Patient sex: M
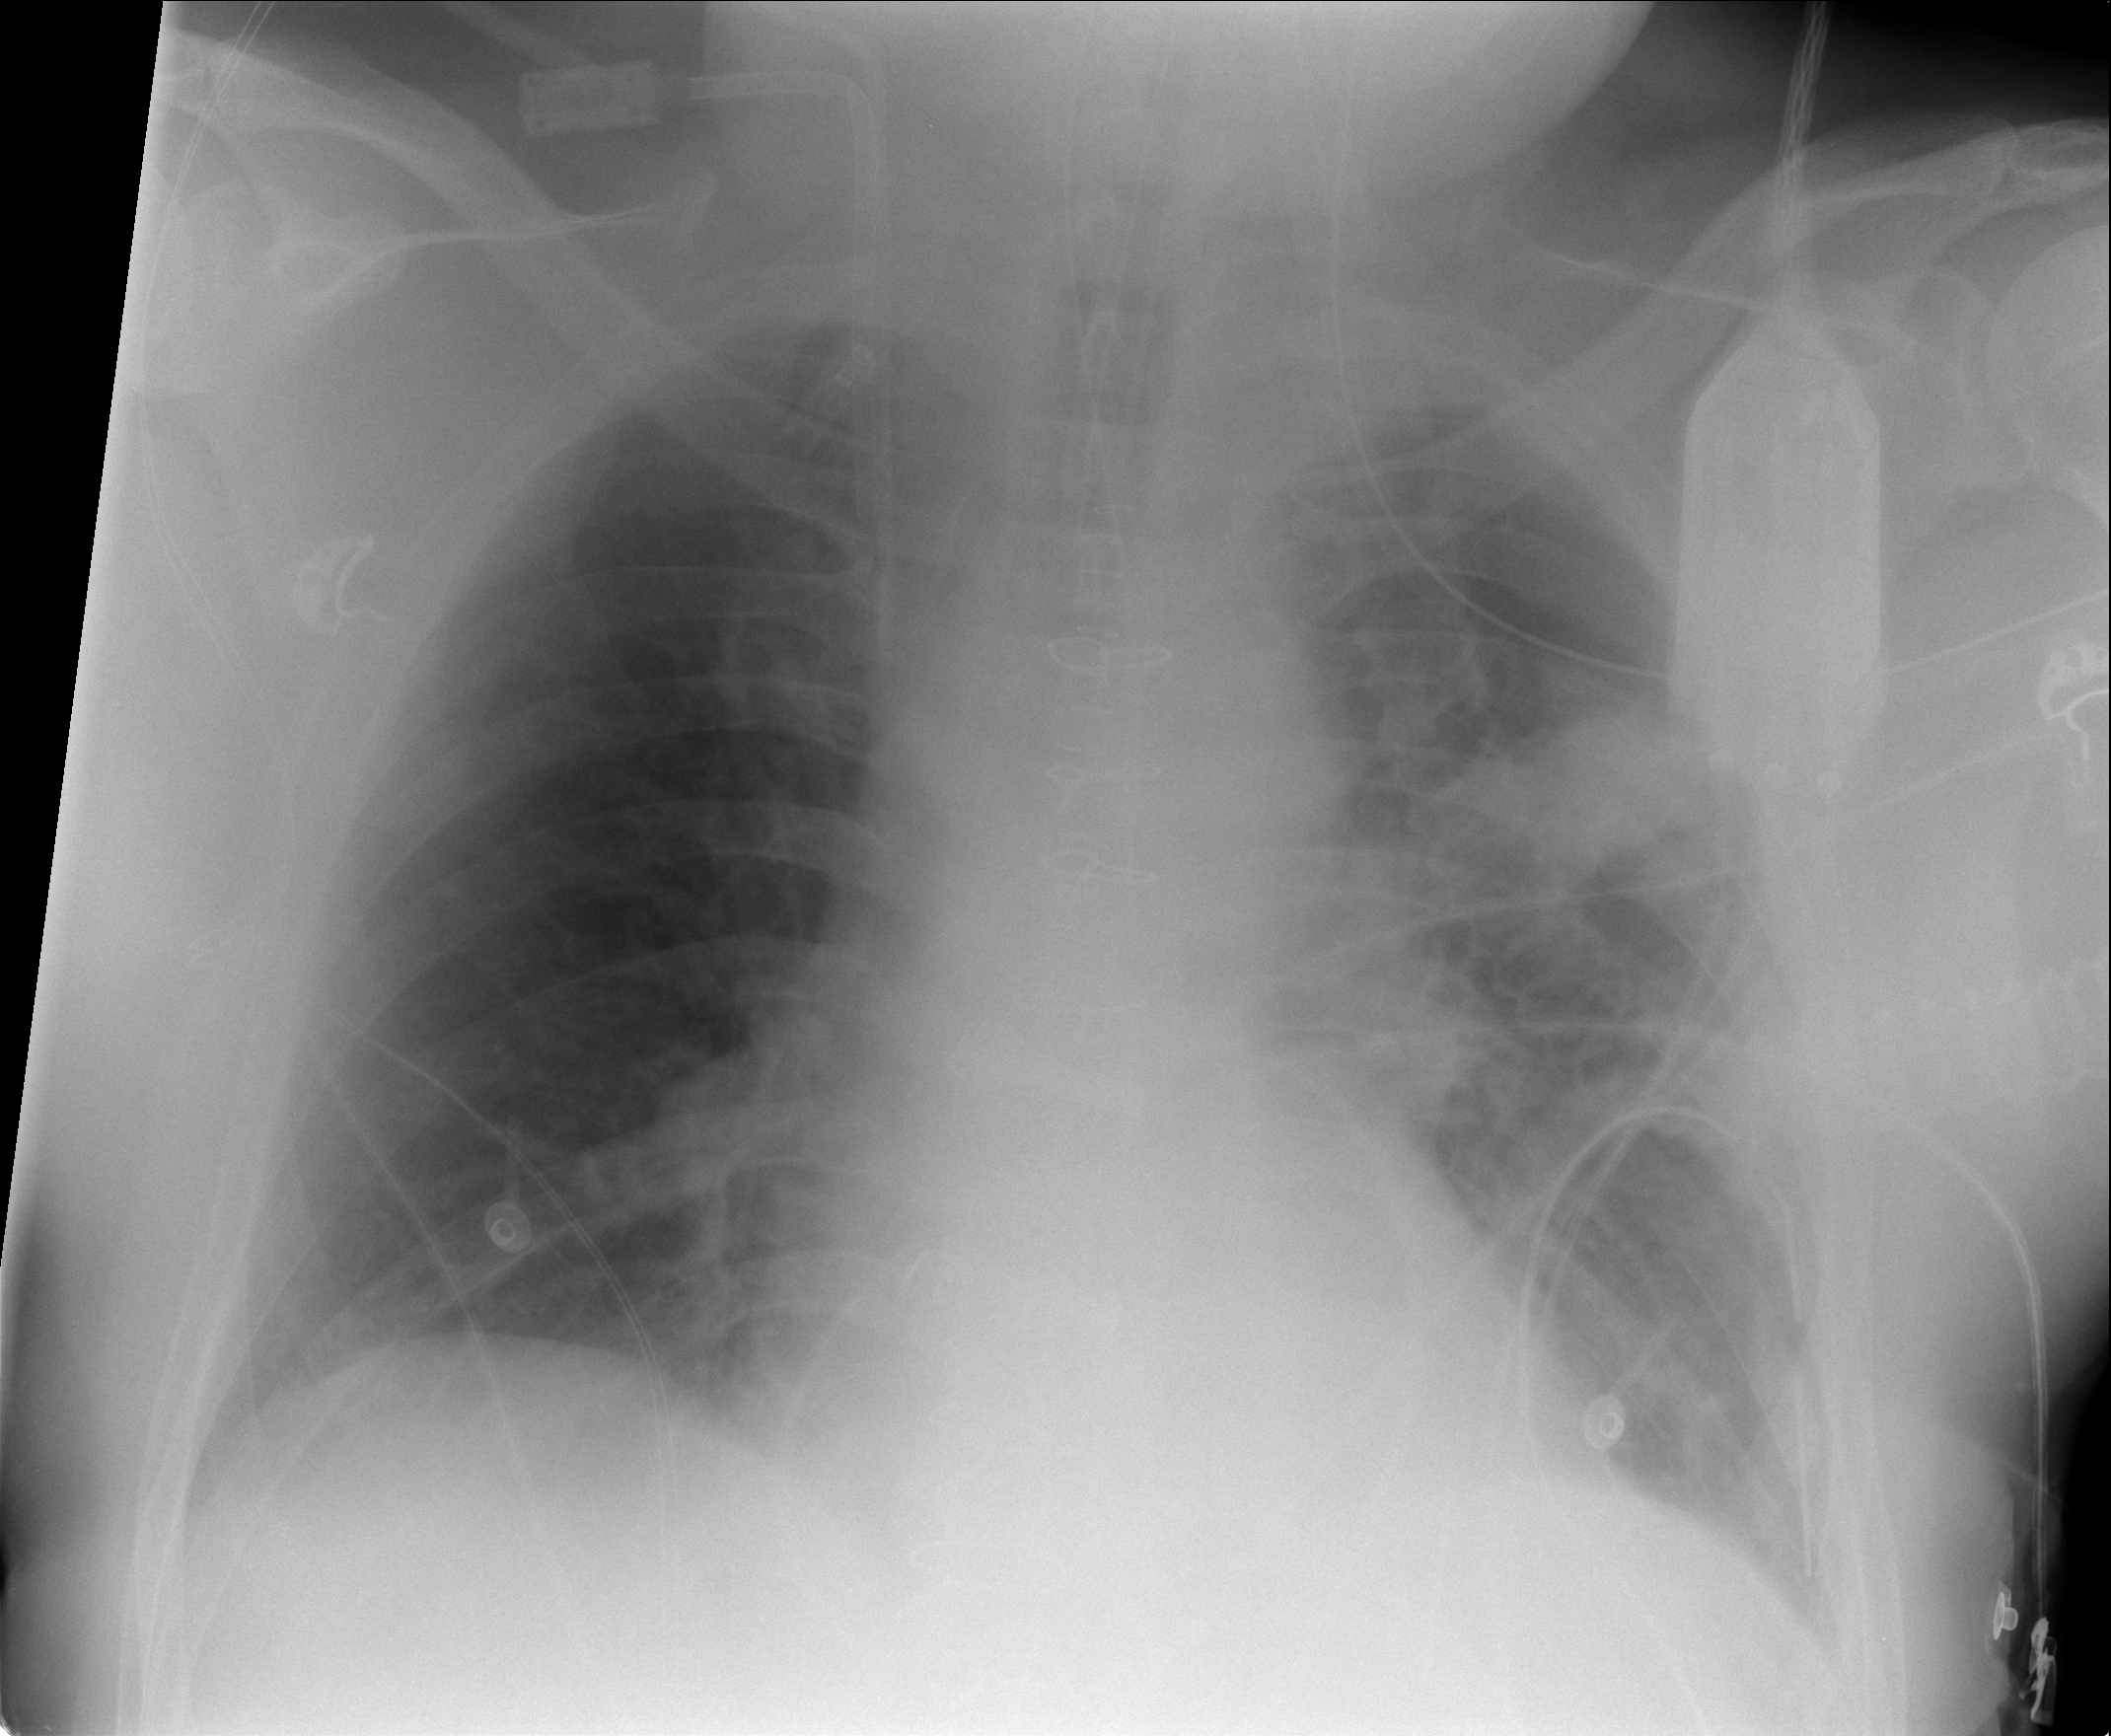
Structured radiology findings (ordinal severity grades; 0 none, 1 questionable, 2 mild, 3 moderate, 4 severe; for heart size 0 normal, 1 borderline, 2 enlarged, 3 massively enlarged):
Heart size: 0
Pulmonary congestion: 0
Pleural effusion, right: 0
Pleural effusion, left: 0
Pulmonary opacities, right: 0
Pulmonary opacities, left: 2
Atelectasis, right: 0
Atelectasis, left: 0